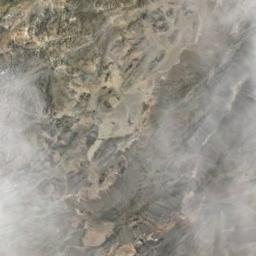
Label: cloud